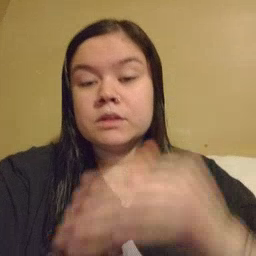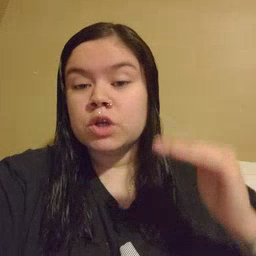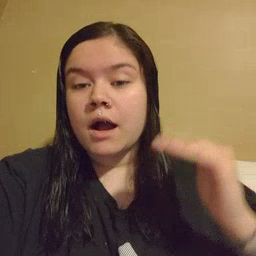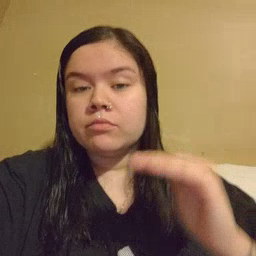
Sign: child